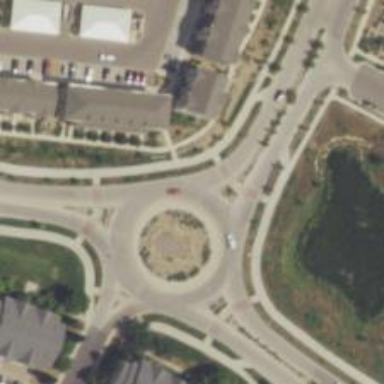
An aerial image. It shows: Tertiary road made of asphalt leading to roundabout junction.